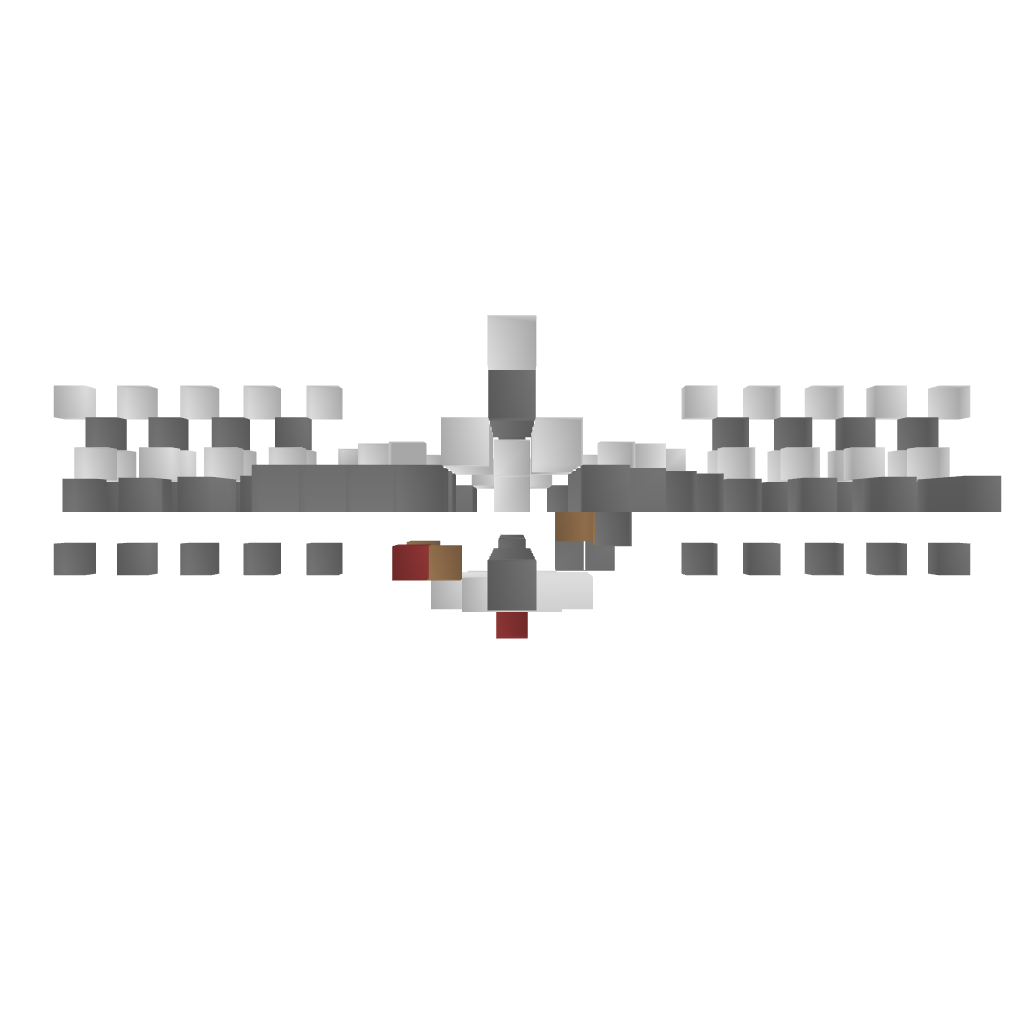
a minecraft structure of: Liveable Satelite bad low quality